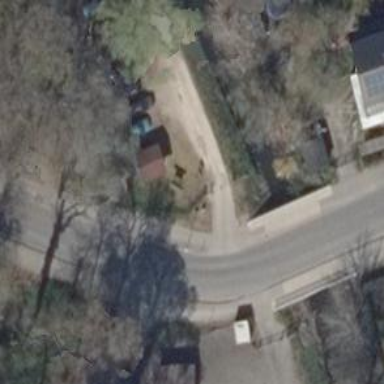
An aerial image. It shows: Concrete bridge over path.